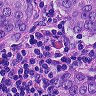
Metastatic tissue present: yes